Field crop: tomato
Growth stage: 1
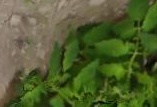
Species: tomato